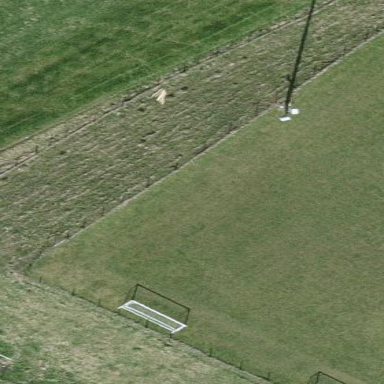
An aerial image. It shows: Meadow bordered by fence.